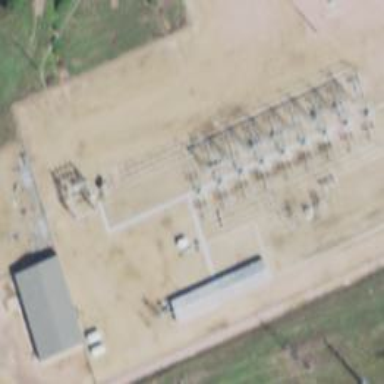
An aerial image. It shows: Switch used for power control.